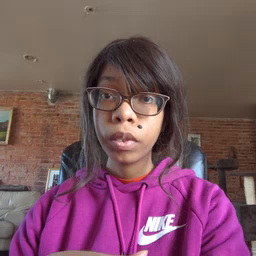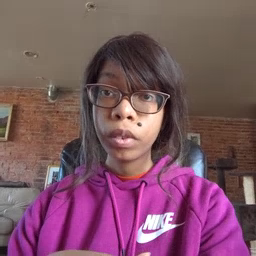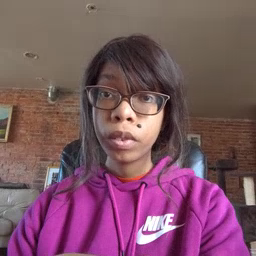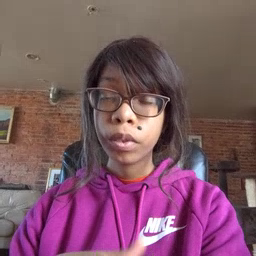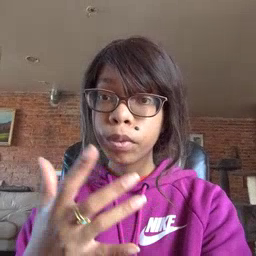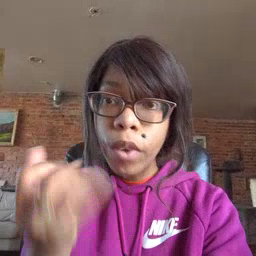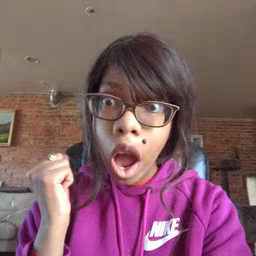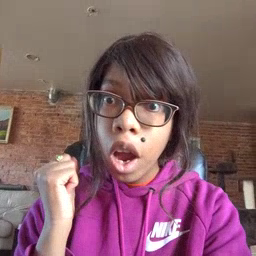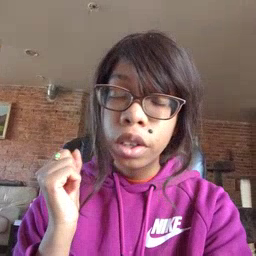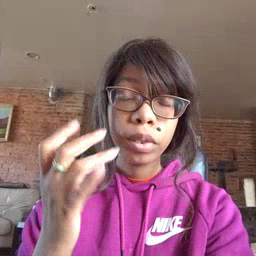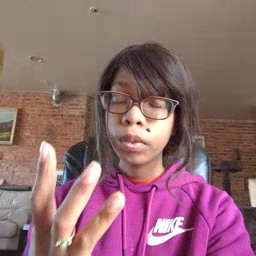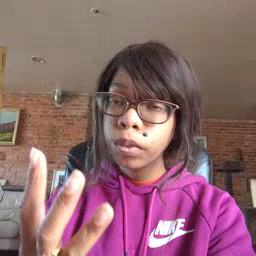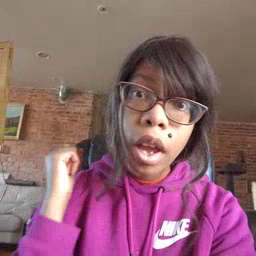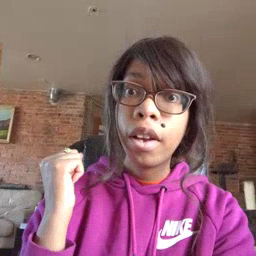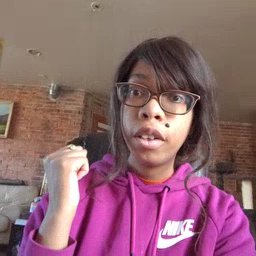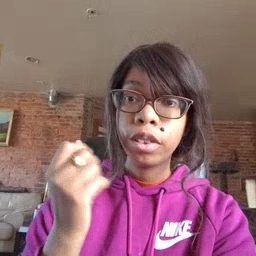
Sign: fast